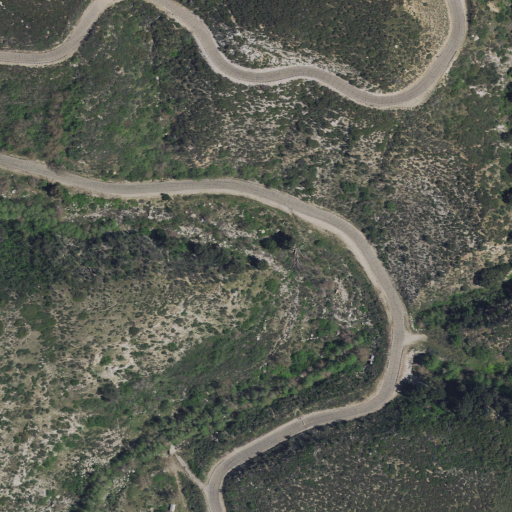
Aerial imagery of valley in California named West Fork Devil Canyon containing shrub, open development, low intensity development, evergreen forest, and mixed forest